Question: I am currently writing a small texteditor. With this texteditor users are able to create small scripts for a very simple scripting engine.
For a better overview I want to highlight codeblocks with the same command like GoTo(x,y) or Draw(x,y).
To achieve this I want to use Regular Expresions (I am already using it to highlight other things like variables)
Here is my Expression (I know it's very ugly):
'''
/(?<!GoTo|Draw|Example)(^(?:GoTo|Draw|Example)\(.+\)*?$)+(?!GoTo|Draw|Example)/gm
'''
The "logic":
- - - -
(for testing at regex101.com, finaly I need this for vb.net)
It matches the following:
'''
-Code- -result- execpted result
GoTo(5656) -> MATCH 1 -> MATCH 1
sdsd
GoTo(sdsd) --comment -> MATCH 2 -> MATCH 2
GoTo(23329); -> MATCH 3 -> MATCH 2
Test()
GoTo(12) -> MATCH 4 -> MATCH 3
LALA
Draw(23) -> MATCH 5 -> MATCH 4
Draw(24) -> MATCH 6 -> MATCH 4
Draw(25) -> MATCH 7 -> MATCH 4
'''
But what I want to achieve is, that the complete "blocks" of the same command are matched. In this case Match 2 & 4 and Match 5 & 6 & 7 should be one match.
Image: Group example:

Tested with <URL>, the programming lanuage is vb.net.
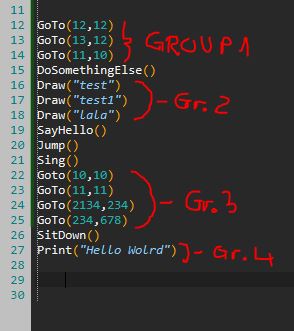
Answer: The expression you are looking for is
'''
((?:^GoTo.+
?)+)|((?:Draw.+
?)+)
'''
You can see this at work <URL>
The key here is the use of '
' to match "everything including the end of the line" so you can match across multiple lines. Also note the use of '?:' to get non-capturing inner groups (which are repeated) so we don't end up with inner and outer matches (we only want "the whole block" matched). Finally, the '|' separates an entire block of 'Draw' from an entire block of 'GoTo'. Obviously if you have other keywords, you can repeat for those as well.